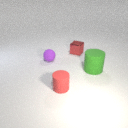
small red metal cube to the left of large green rubber cylinder